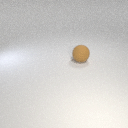
large brown rubber sphere